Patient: sex M, age 78
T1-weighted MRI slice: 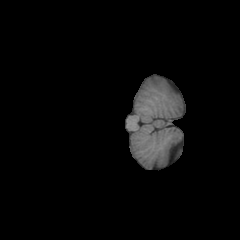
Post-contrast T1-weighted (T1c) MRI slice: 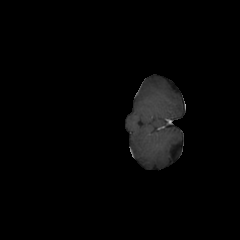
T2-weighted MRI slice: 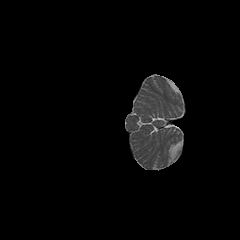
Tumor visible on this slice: no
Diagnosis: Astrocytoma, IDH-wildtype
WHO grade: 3